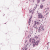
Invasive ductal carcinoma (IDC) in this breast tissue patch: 0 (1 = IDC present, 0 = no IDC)